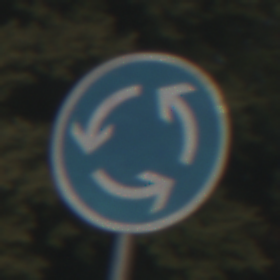
Verkehrszeichen: Kreisverkehr
Umgebung: Outdoor, Nature
Tageszeit: SunriseSunset
Wetter: PartlyCloudy
Licht: Natural
Jahreszeit: NotSpecified
Kontrast: MediumContrast